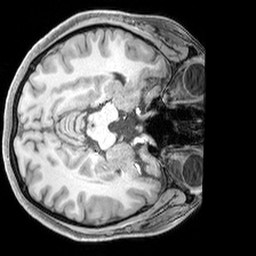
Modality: T1w
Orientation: axial
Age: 19
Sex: female
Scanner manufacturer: siemens
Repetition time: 2.3 s
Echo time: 0.00226 s